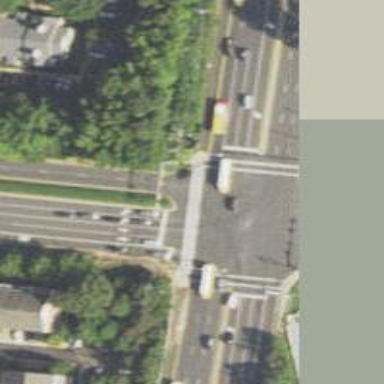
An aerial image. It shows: Marked asphalt footway with zebra crossing.